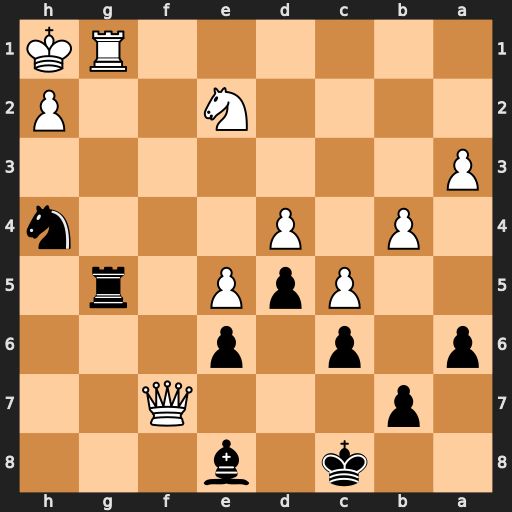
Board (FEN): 2k1b3/1p3Q2/p1p1p3/2PpP1r1/1P1P3n/P7/4N2P/6RK
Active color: b
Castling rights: -
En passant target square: -
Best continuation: Rxg1+ Kxg1 Bxf7